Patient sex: F
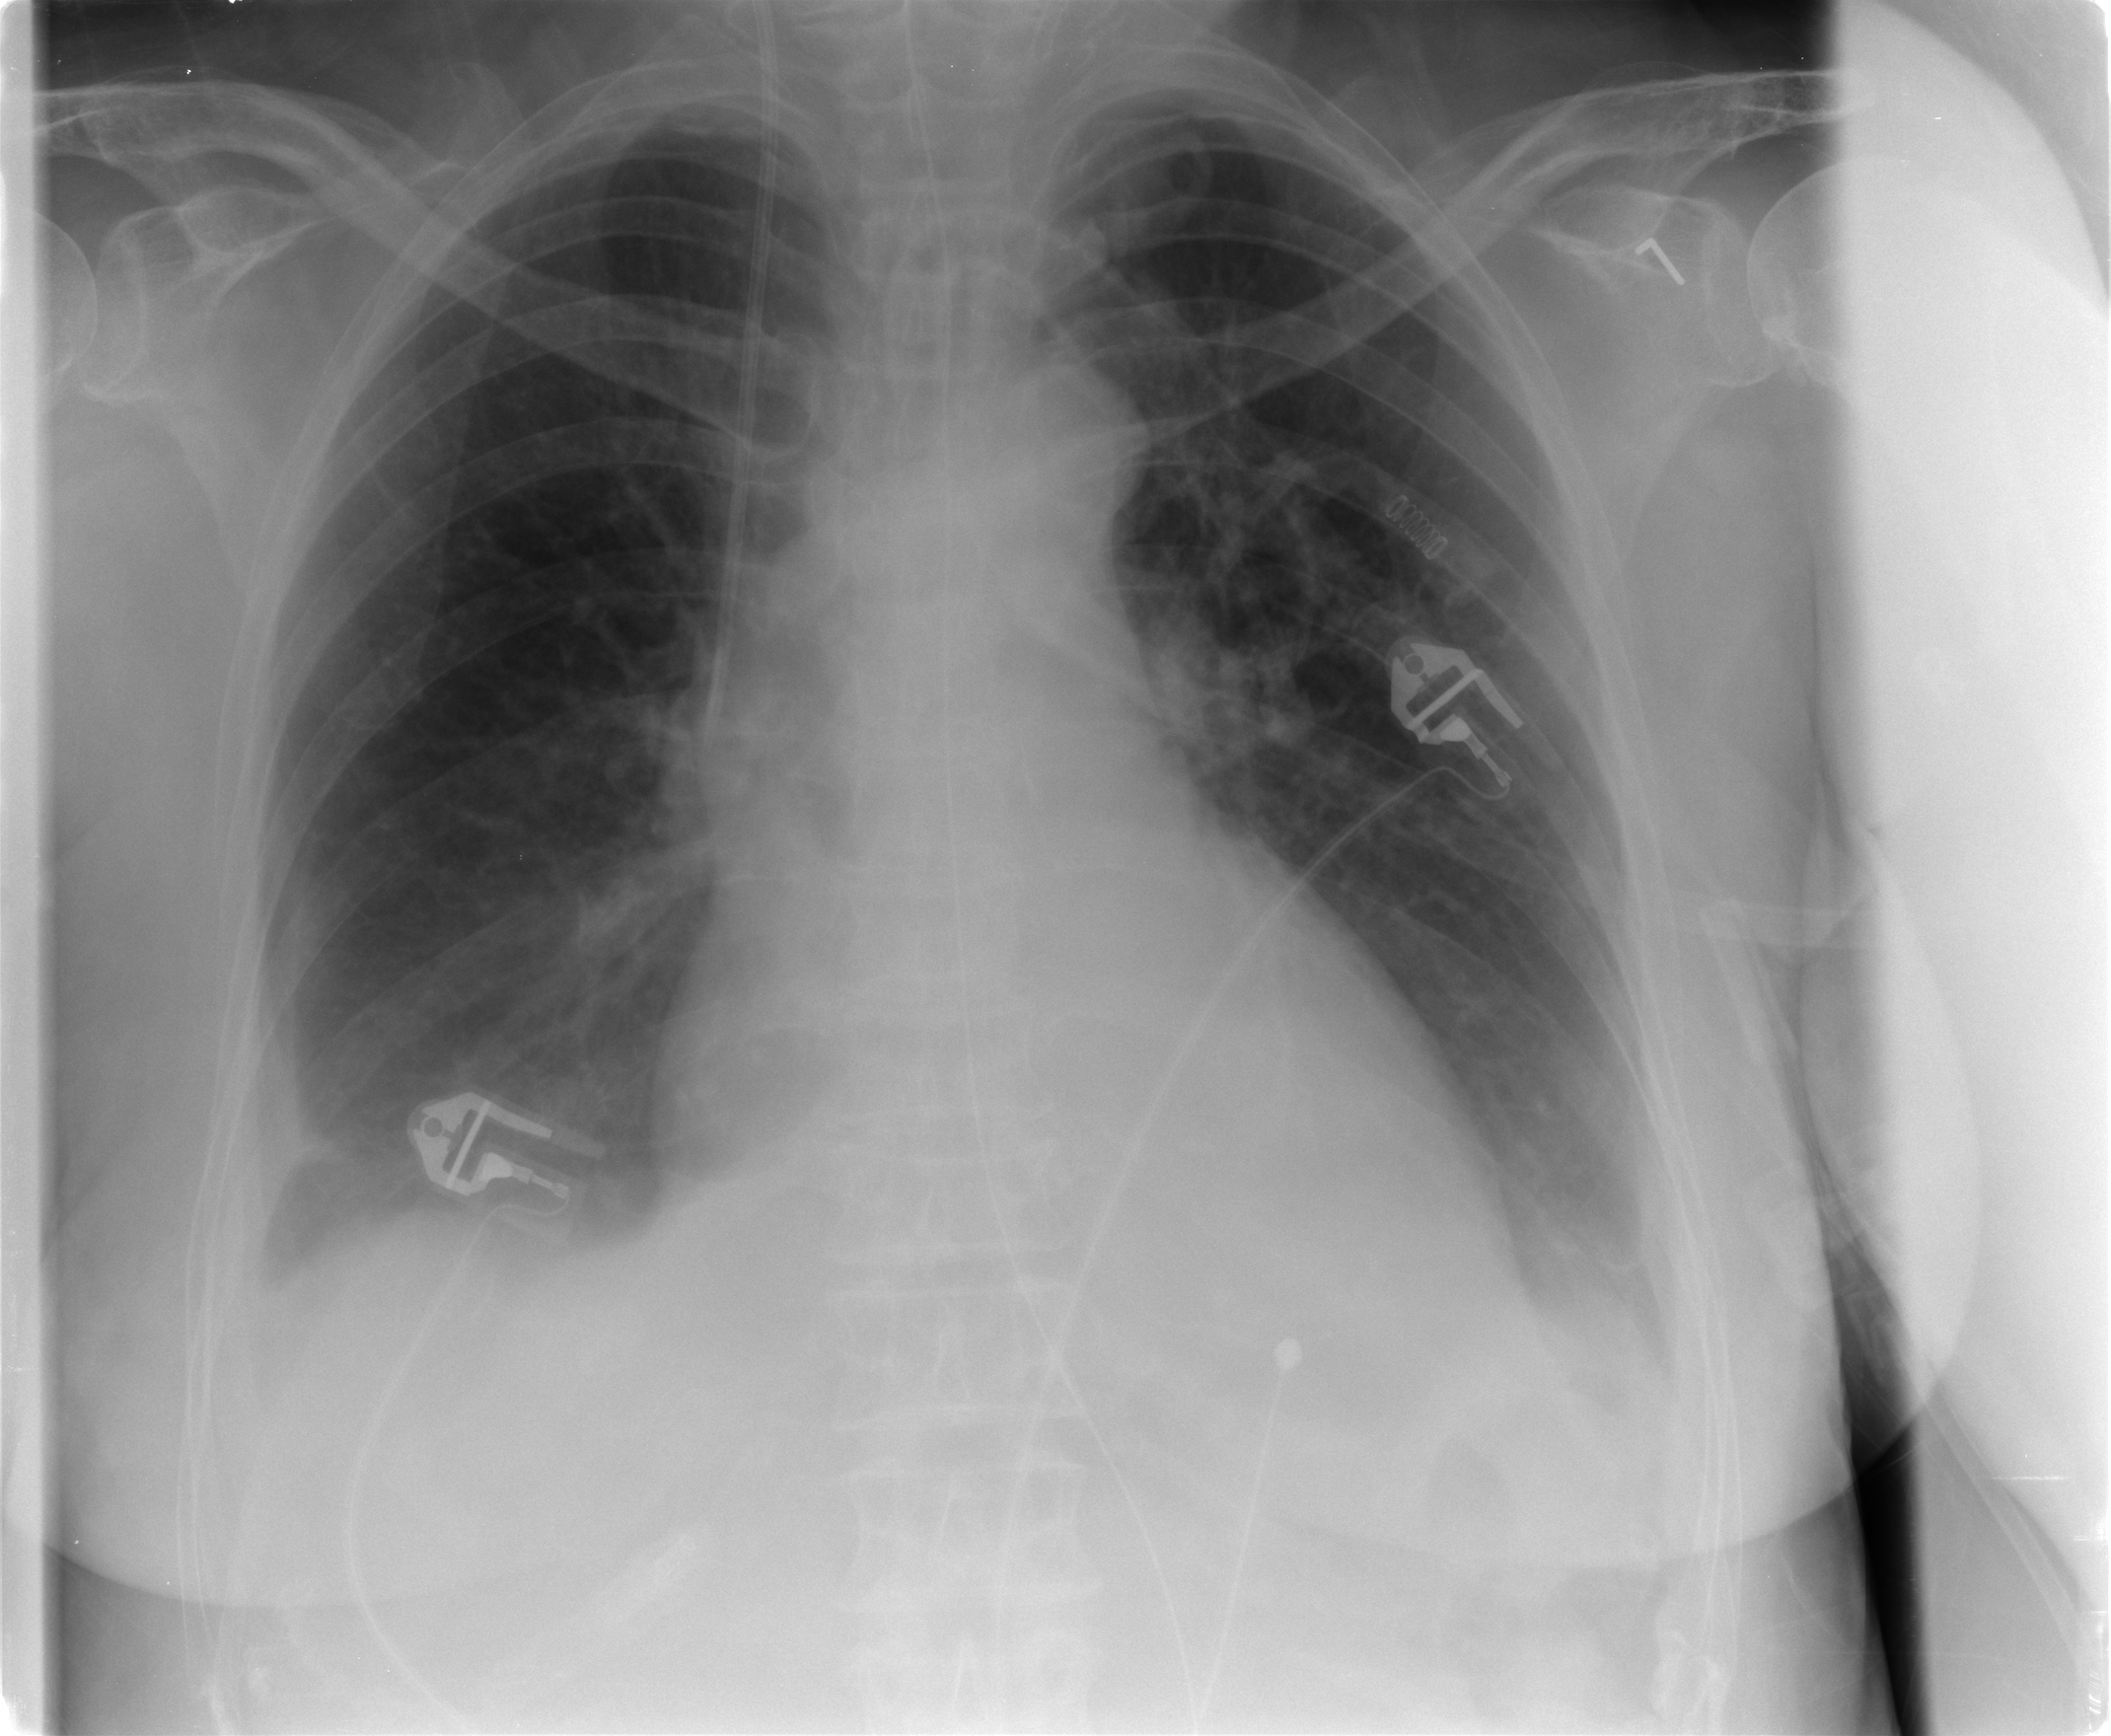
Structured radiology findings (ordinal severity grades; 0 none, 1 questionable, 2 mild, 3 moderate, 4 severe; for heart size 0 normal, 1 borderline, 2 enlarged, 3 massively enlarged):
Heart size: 0
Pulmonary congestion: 1
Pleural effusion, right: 2
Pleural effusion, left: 2
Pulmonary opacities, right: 0
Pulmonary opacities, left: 0
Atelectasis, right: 2
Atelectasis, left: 2